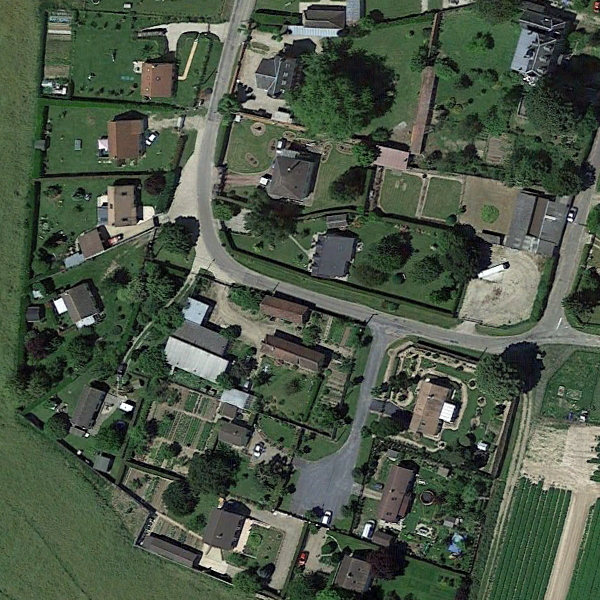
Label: MediumResidential